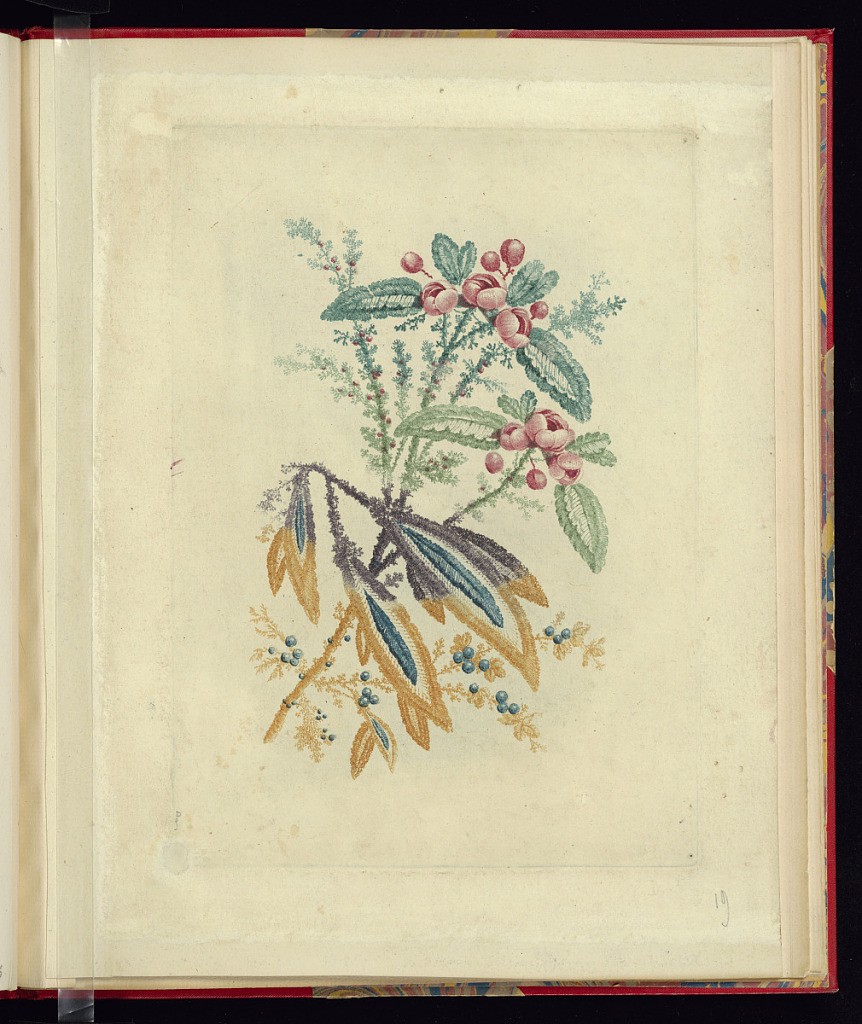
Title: Ornamental Design with Small Red Flowers and Berries, from Nouvelle suite de cahiers de flerurs naturelle a l'usage des dessinateurs et des peintres, No.1
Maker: Jean-Baptiste Pillement, French, 1728–1808
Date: after 1775
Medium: Etching with colored inks à la poupé on cream laid paper tipped in cream paper
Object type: Print
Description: Floral motif. Upper level: small red flowers with green leaves; lower level: blue berries with yellow, green, and brown feather-like leaves.